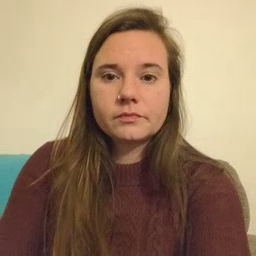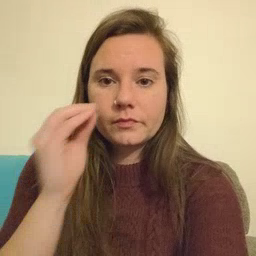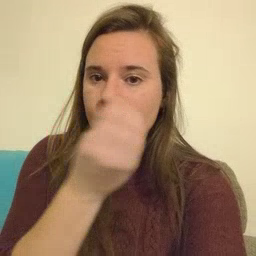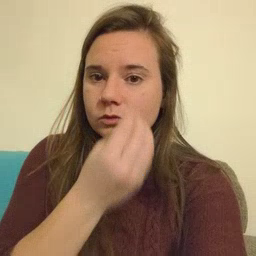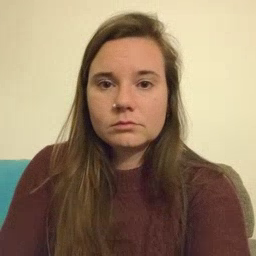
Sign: flower